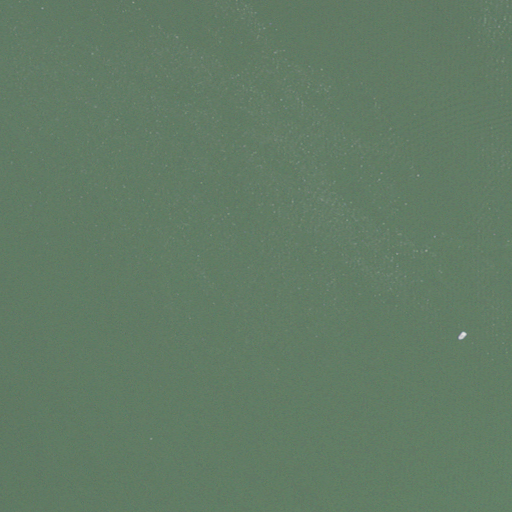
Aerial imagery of bar in Wisconsin named Outer Bar containing only open water